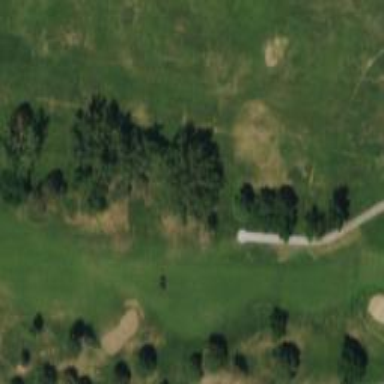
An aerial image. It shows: Golf fairway surrounded by grass.